Field crop: tomato
Growth stage: 1
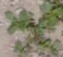
Species: portulaca